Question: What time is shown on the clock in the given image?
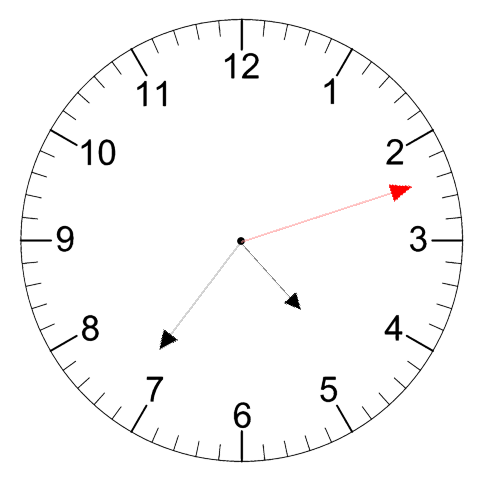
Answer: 04:36:12